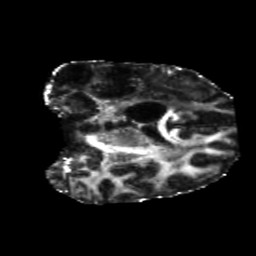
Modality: FA
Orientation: coronal
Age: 46
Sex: male
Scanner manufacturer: siemens
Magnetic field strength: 3 T
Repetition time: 5.25 s
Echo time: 0.08 s